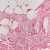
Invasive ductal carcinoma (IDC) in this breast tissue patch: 0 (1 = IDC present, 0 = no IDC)